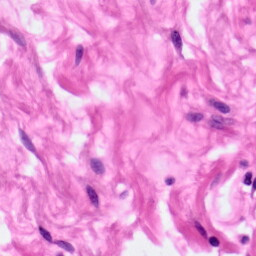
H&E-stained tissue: Pancreatic